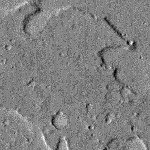
Label: no_change